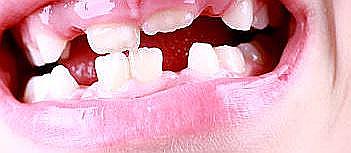
Condition: hypodontia